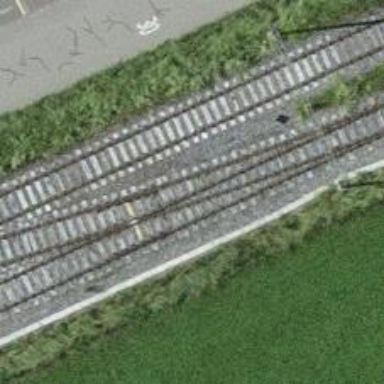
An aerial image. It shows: Single-track electrified railway yard with contact line electrification.